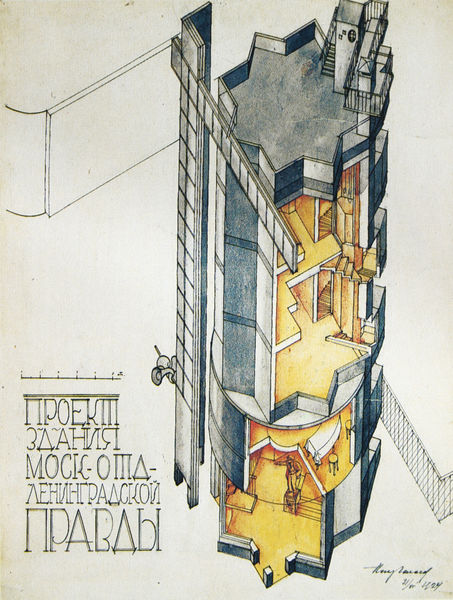
Titel: Wettbewerbsentwurf für eine Industrieanlage der Druckerei des Verlagshauses "Prawda" in Moskau
Künstler: Ilja Golossow
Standort: Moskau
Institution: Staatliches Architekturmuseum
Schlagwörter: blau, weiß, gelb, bunt, grau, orange, schwarz, stuhl, tisch, dach, haus, rot, zaun, karo, wand, architektur, signatur, brüstung, gitter, innen, turm, schrift, fassade, abstrakt, mauer, grafik, graphik, linien, treppe, treppen, diele, foto, offen, stern, futuristisch, druck, text, buchstaben, plakat, moskau, flur, räume, entwurf, öffnung, treppenhaus, etagen, geschosse, grundstück, russe, einblick, stockwerke, russisch, massstab, projekt, sternförmig, aufgerissen, kyrillisch, prwada, wir bauen